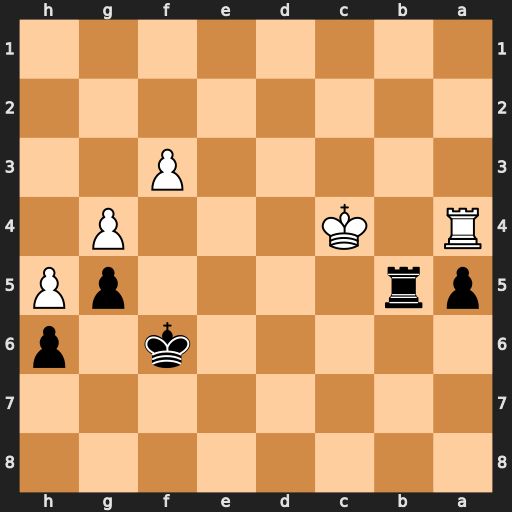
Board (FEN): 8/8/5k1p/pr4pP/R1K3P1/5P2/8/8
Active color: b
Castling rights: -
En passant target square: -
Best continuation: Rb4+ Rxb4 axb4